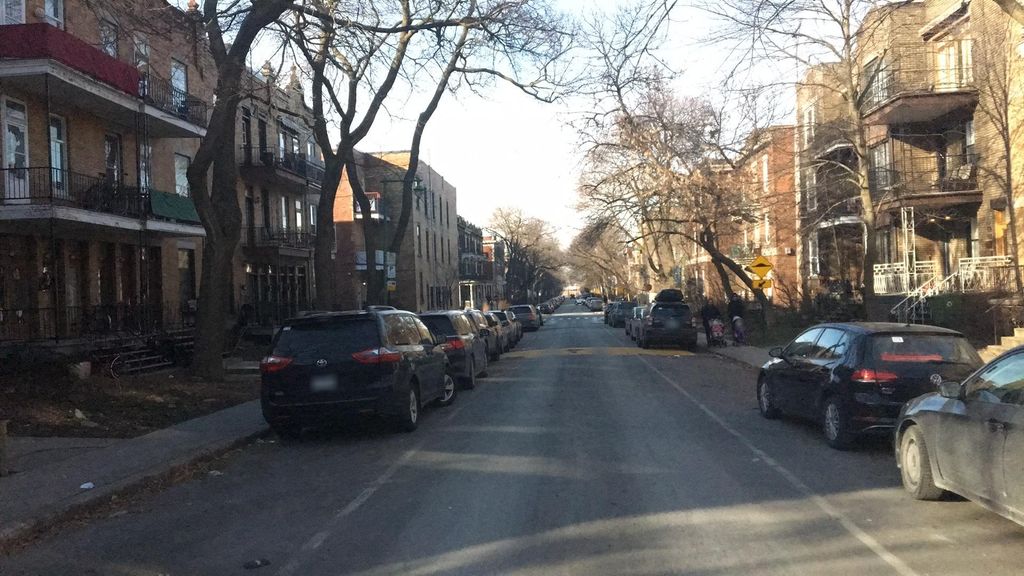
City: montreal